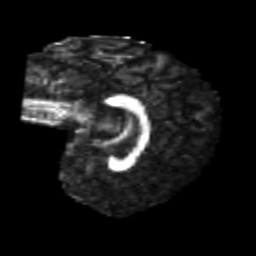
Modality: FA
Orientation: sagittal
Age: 25
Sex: female
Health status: healthy
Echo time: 0.074 s